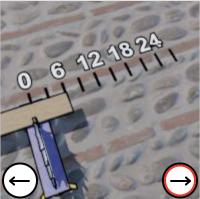
Task: length
Answer: 6
First scale value: 6.0